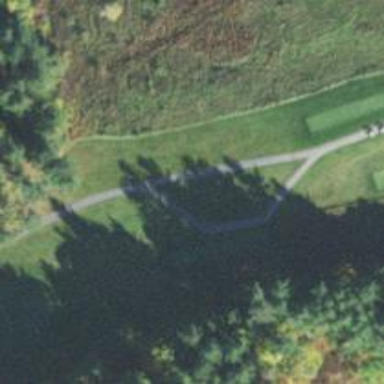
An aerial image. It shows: Asphalt path designated as golf cartpath.